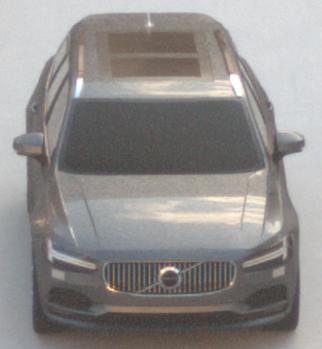
Make: Volvo
Model: V90
Detailed model: -
Model produced from: 2016
Model produced until: 2020
Doors: 5
Color: gray
Road condition: dry road
Daytime: sunrise or sunset
Contrast: low contrast